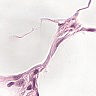
Metastatic tissue present: no